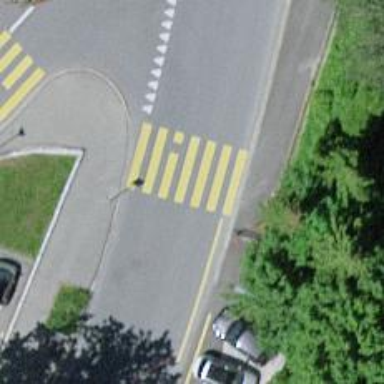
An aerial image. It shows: Uncontrolled crossing on the road.